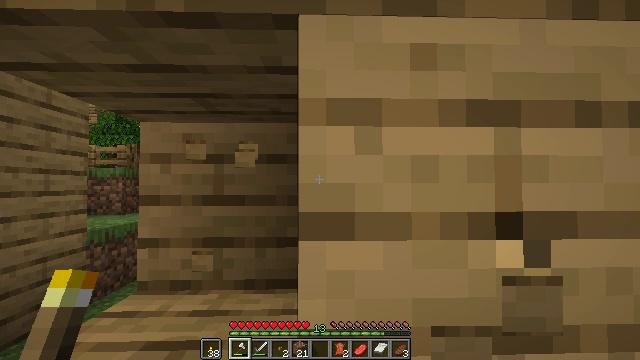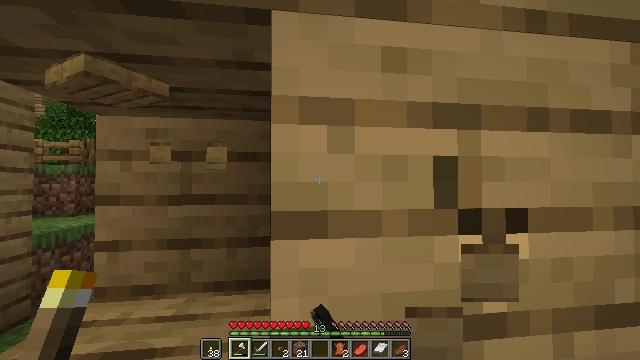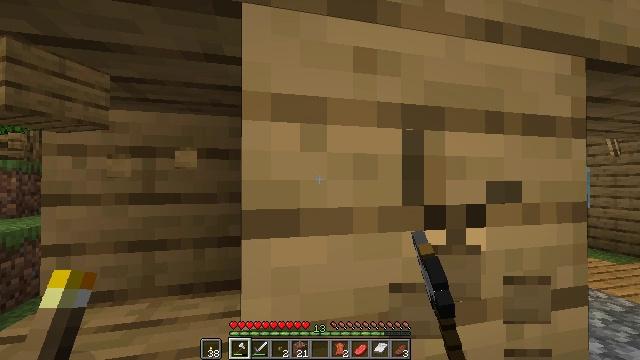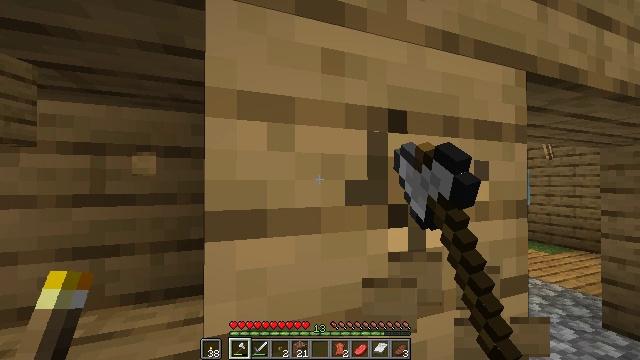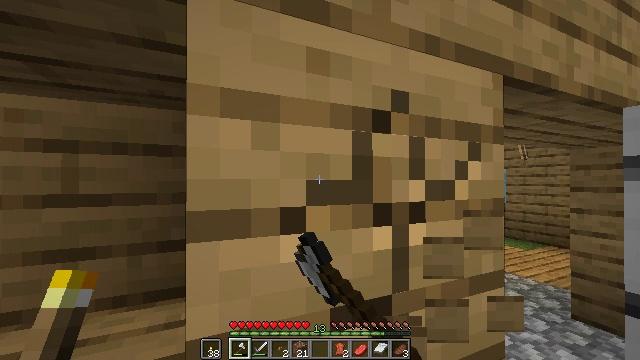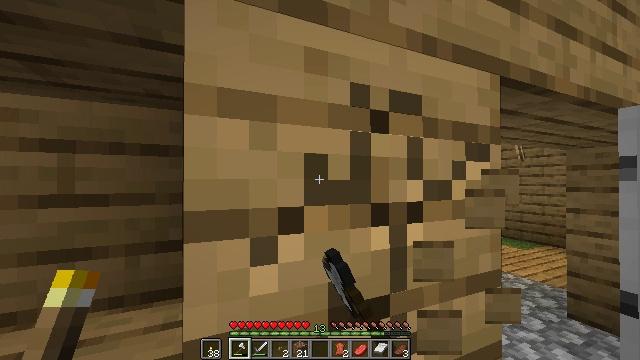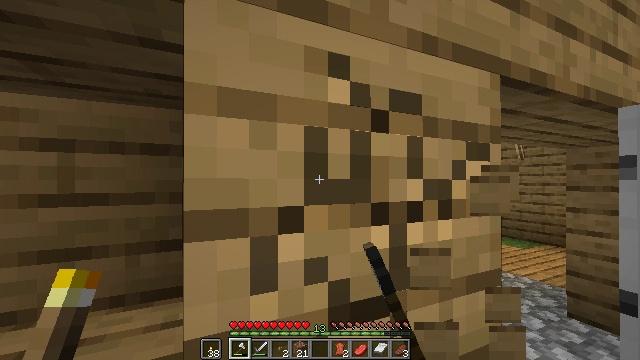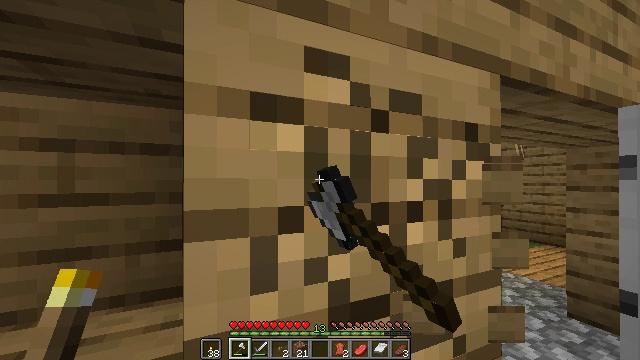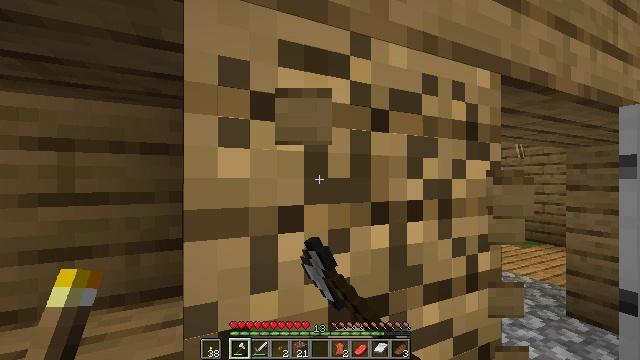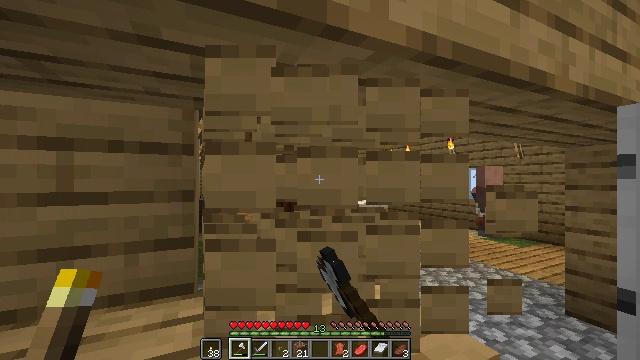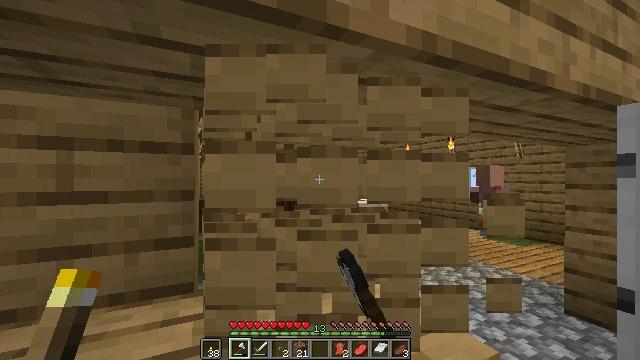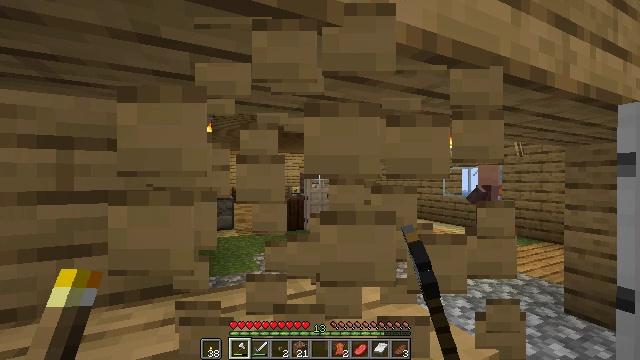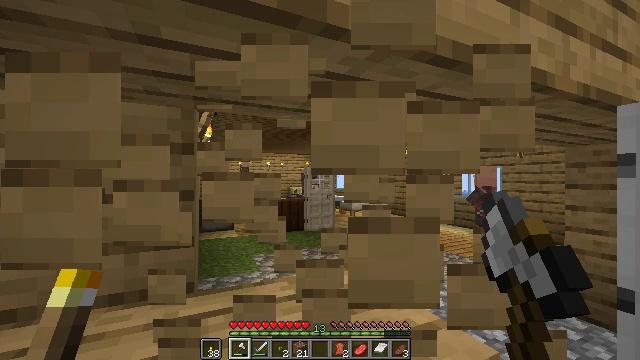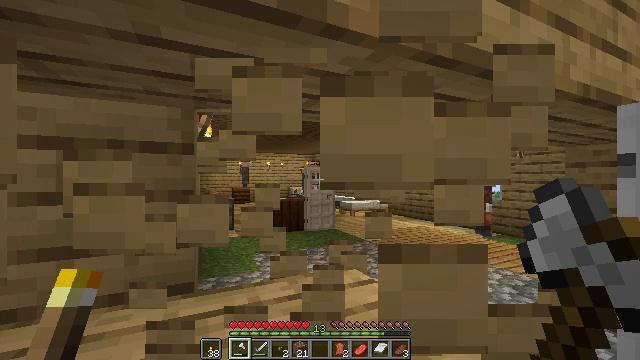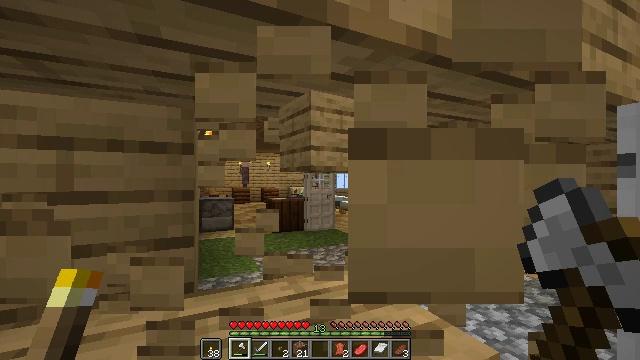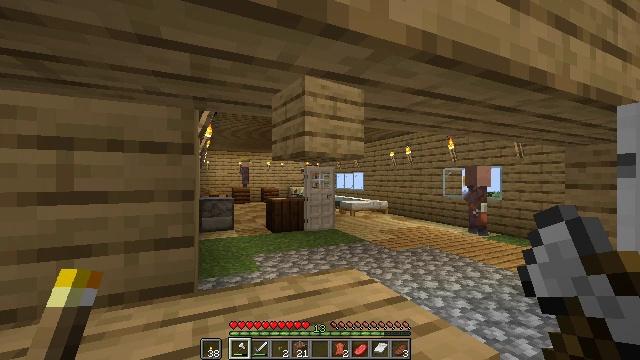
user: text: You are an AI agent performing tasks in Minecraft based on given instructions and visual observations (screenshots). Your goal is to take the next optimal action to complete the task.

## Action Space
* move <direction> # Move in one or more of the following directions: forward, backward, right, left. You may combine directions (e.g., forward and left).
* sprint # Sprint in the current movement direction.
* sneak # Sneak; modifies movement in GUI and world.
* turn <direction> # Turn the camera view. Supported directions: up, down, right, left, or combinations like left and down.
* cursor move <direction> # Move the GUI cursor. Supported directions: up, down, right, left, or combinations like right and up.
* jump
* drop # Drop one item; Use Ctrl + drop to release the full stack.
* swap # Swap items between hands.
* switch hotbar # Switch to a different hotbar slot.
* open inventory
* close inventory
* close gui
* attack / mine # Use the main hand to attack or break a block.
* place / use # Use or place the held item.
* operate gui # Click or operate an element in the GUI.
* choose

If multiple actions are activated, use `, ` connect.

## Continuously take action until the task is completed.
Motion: motion action
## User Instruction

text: Mine planks.
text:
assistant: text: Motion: turn right, attack / mine
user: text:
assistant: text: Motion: turn right, attack / mine
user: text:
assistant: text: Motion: turn right, attack / mine
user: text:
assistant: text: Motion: turn right, attack / mine
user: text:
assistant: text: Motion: attack / mine
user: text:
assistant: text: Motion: attack / mine
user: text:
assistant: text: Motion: attack / mine
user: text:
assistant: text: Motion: attack / mine
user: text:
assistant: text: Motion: attack / mine
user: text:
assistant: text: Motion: attack / mine
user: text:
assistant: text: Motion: attack / mine
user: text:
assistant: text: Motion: attack / mine
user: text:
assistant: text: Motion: attack / mine
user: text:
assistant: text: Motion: attack / mine
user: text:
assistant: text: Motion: attack / mine
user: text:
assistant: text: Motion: attack / mine
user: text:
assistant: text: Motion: turn down, attack / mine
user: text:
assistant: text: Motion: turn down, attack / mine
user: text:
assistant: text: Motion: turn down, attack / mine
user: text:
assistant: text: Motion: turn down, attack / mine
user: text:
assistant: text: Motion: turn right and down, attack / mine
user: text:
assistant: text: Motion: turn down, attack / mine
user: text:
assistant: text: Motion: turn down, attack / mine
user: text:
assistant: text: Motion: turn down, attack / mine
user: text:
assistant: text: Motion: attack / mine
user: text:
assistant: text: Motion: attack / mine
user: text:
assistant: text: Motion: attack / mine
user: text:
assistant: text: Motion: attack / mine
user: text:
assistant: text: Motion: attack / mine
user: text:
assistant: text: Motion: attack / mine